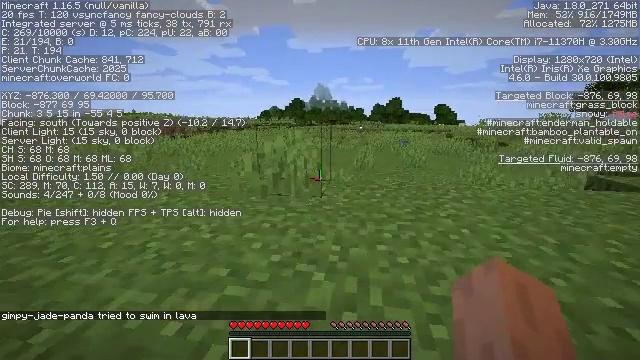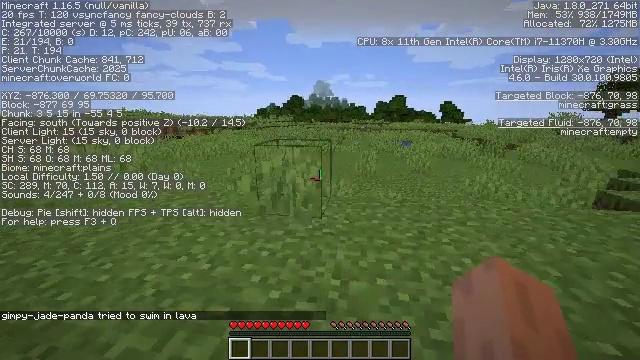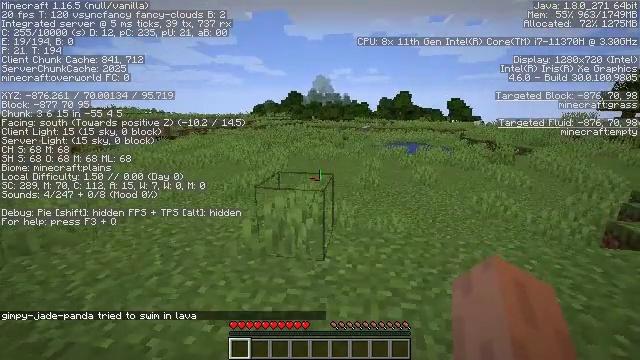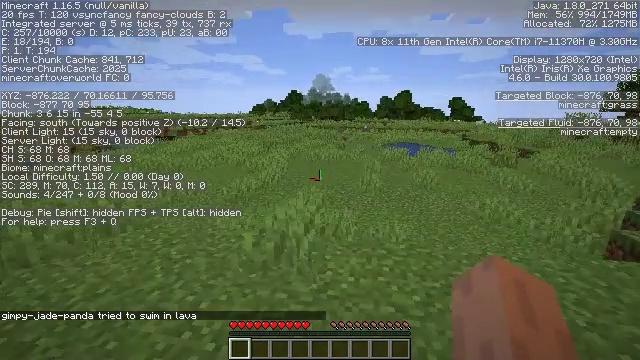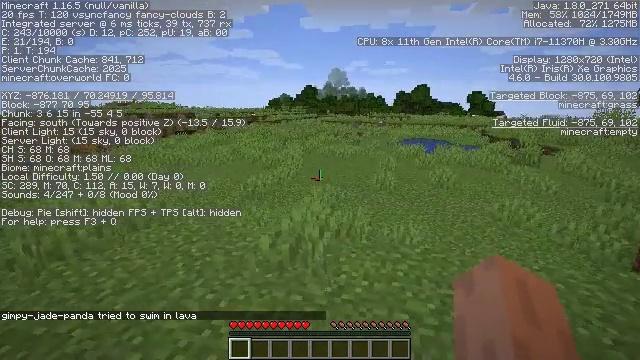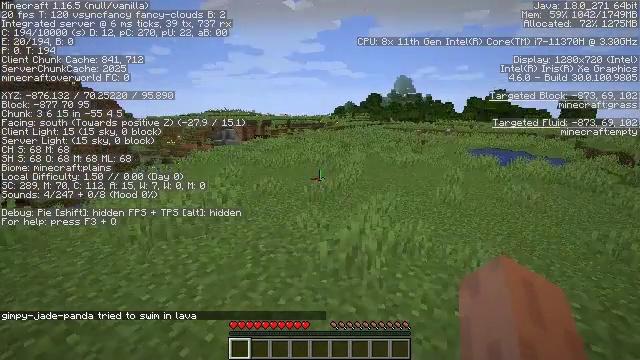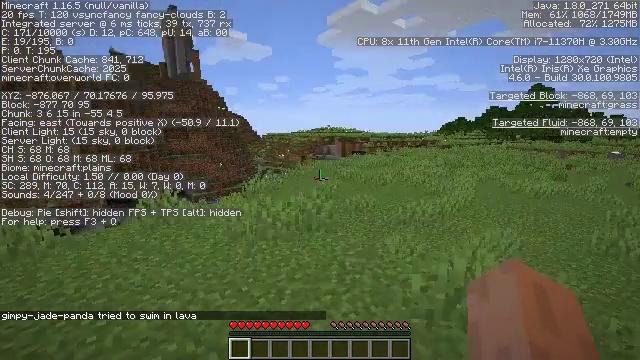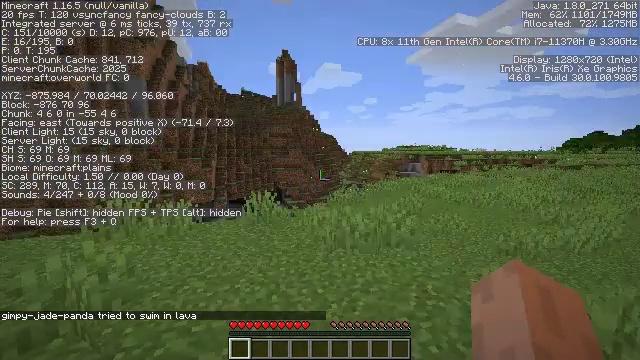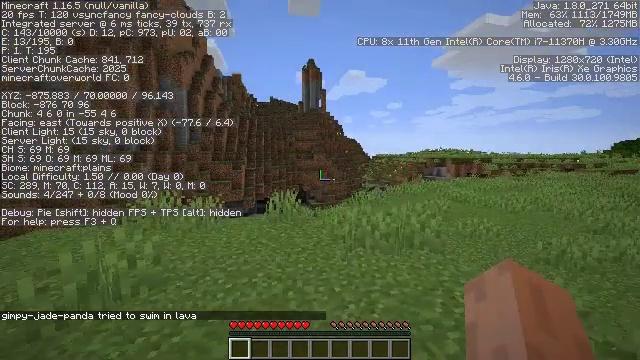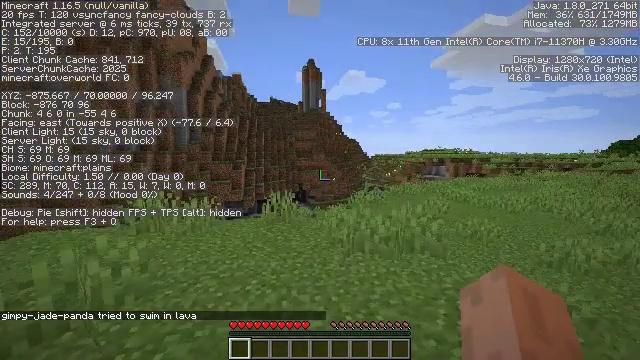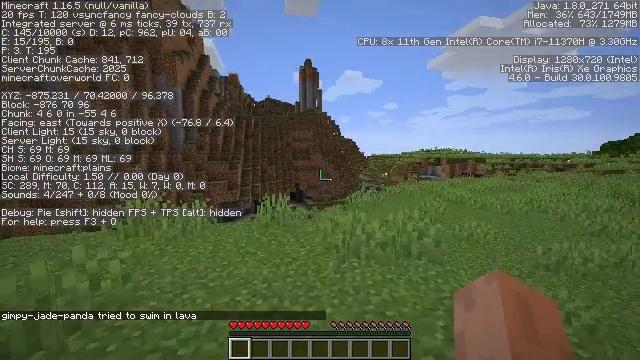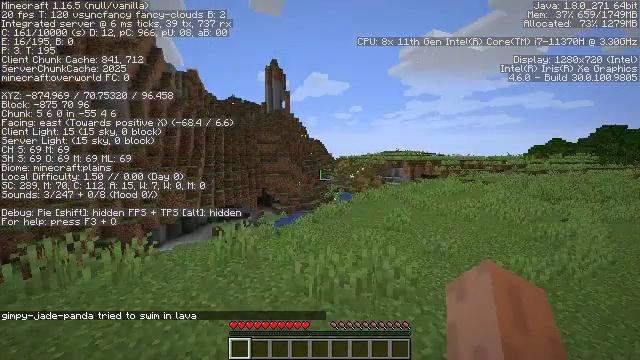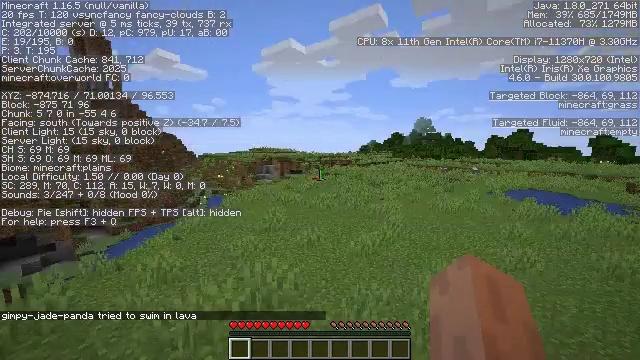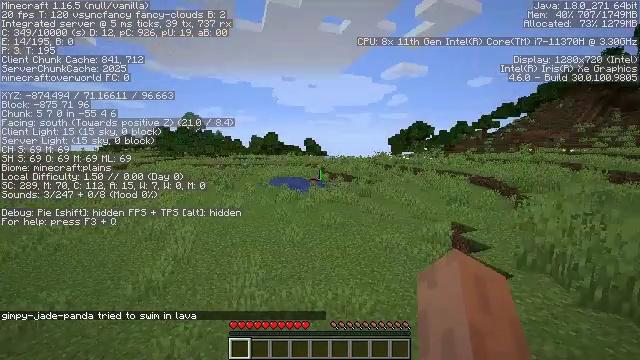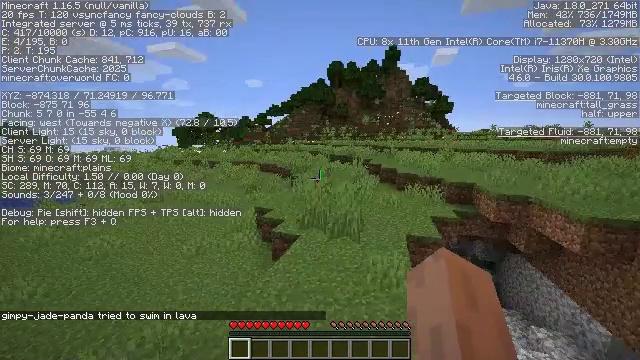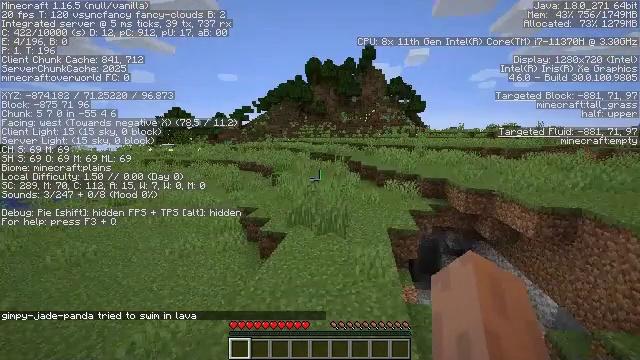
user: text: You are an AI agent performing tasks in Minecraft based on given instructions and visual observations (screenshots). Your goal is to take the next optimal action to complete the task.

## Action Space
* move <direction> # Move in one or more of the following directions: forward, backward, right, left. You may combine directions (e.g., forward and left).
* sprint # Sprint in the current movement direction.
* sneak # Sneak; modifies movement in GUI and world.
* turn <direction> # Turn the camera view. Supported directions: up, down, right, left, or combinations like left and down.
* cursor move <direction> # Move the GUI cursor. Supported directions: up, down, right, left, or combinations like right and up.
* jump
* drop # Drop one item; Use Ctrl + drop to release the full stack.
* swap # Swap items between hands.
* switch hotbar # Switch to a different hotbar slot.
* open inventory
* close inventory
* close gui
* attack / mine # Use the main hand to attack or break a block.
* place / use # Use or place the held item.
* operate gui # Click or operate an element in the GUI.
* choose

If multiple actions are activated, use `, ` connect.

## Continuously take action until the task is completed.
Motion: motion action
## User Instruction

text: Chop down the oak log.
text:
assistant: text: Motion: move forward, sprint, jump
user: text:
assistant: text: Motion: move forward, sprint, jump
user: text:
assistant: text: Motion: move forward, sprint, jump
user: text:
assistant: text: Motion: move forward, sprint, turn left and down, jump
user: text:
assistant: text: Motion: move forward, sprint, turn left, jump
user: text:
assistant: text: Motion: move forward, sprint, turn left and up, jump
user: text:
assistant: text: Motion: move forward, sprint, turn left and up, jump
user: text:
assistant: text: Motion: move forward, sprint, turn left, jump
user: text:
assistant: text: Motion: move forward, sprint, jump
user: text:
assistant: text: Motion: move forward, sprint, jump
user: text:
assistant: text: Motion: move forward, sprint, turn right, jump
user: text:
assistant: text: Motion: move forward, sprint, turn right, jump
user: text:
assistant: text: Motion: move forward, sprint, turn right, jump
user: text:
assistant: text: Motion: move forward, sprint, turn right and down, jump
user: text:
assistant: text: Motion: move forward, sprint, turn right, jump
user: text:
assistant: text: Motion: move forward, sprint, jump
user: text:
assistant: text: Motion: move forward, sprint, jump
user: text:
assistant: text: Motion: move forward, sprint, jump
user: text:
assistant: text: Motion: move forward, sprint, jump
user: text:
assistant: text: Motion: move forward, sprint, jump
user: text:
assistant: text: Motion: move forward, sprint, jump
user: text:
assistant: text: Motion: move forward, sprint, jump
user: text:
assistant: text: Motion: move forward, sprint, jump
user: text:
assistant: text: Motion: move forward, sprint, jump
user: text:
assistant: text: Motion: move forward, sprint, jump
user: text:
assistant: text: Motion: move forward, sprint, jump
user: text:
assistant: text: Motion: move forward, sprint, jump
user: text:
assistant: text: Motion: move forward, sprint, jump
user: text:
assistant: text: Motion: move forward, sprint, jump
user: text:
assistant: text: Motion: move forward, sprint, jump